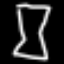
Label: hourglass